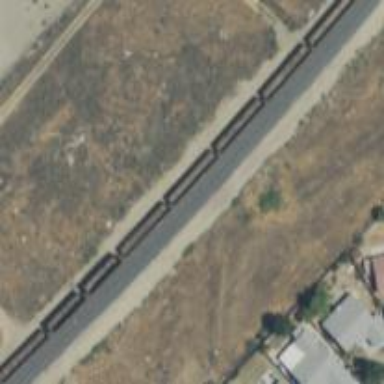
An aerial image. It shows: Railway siding for service.